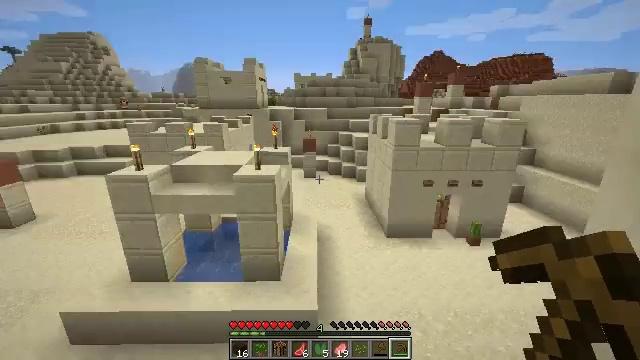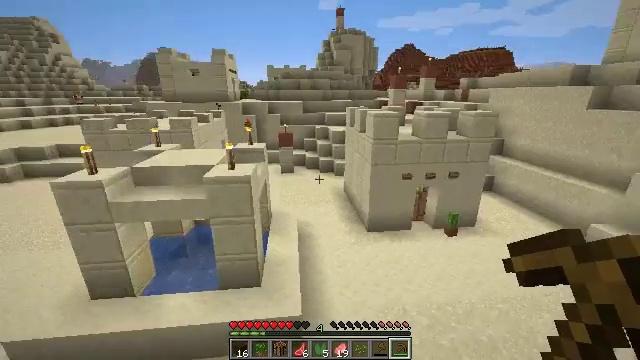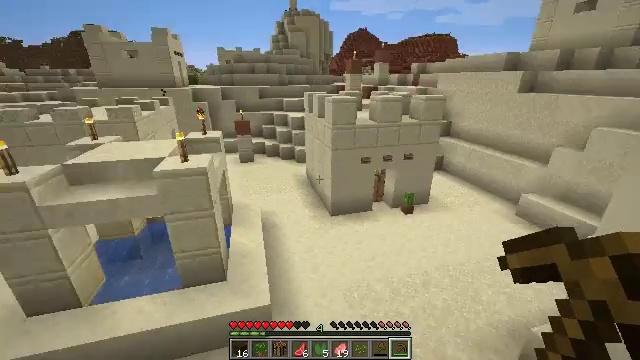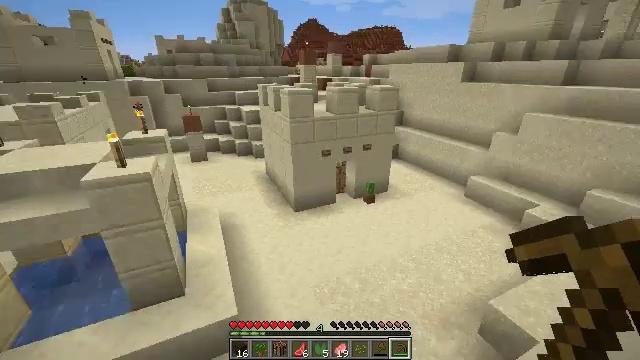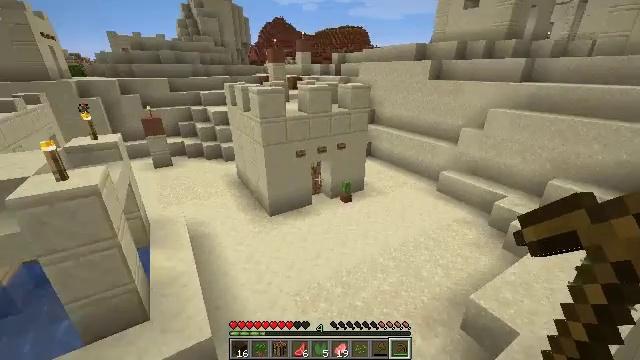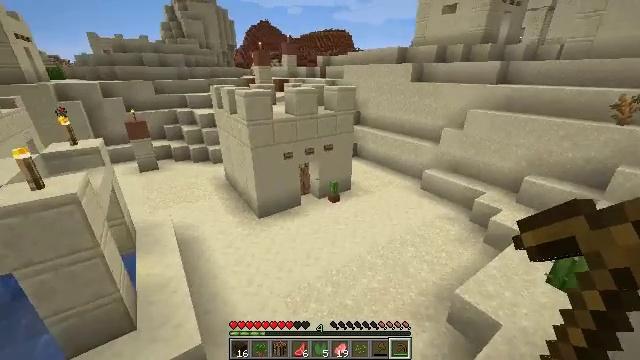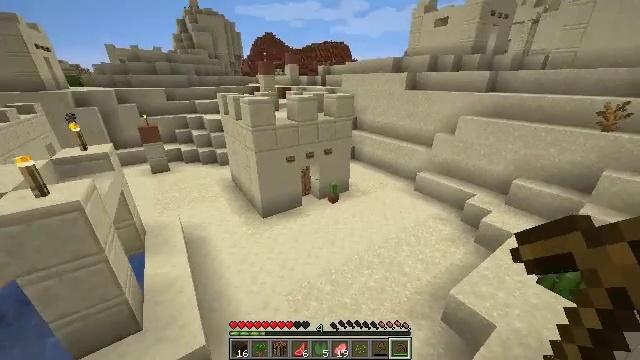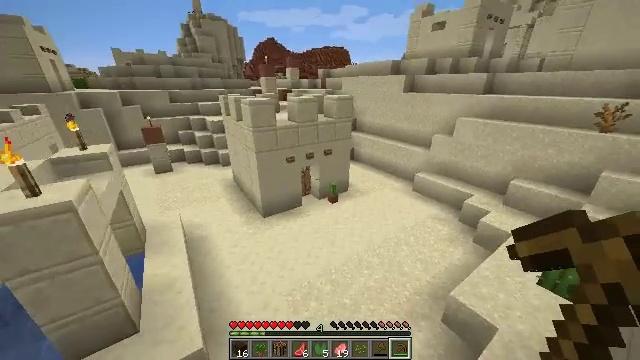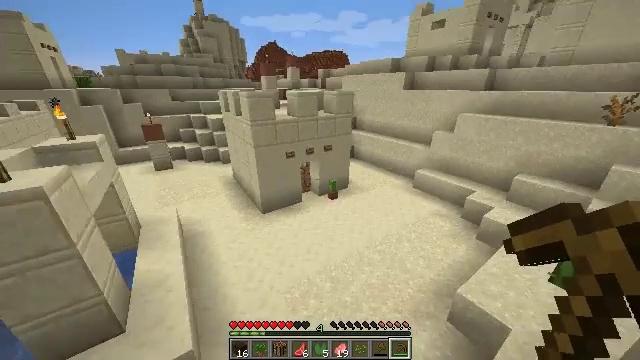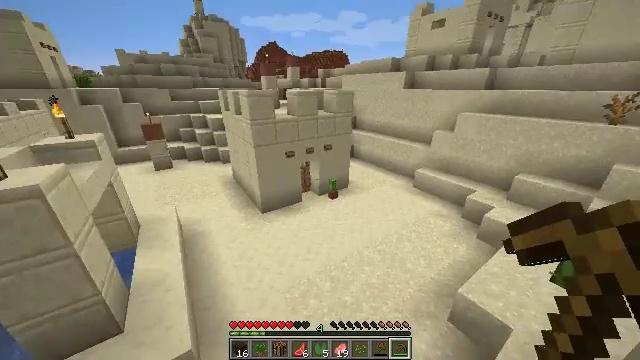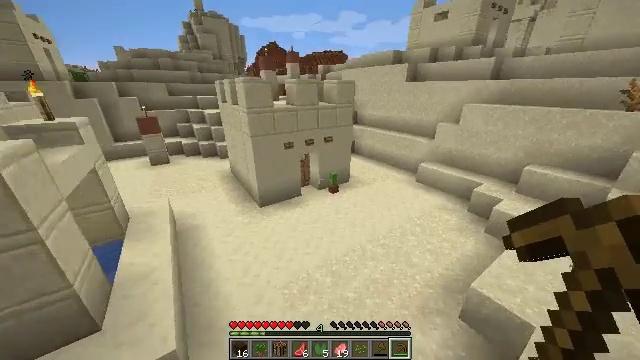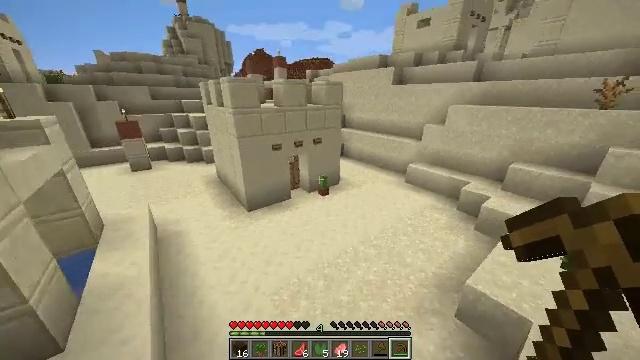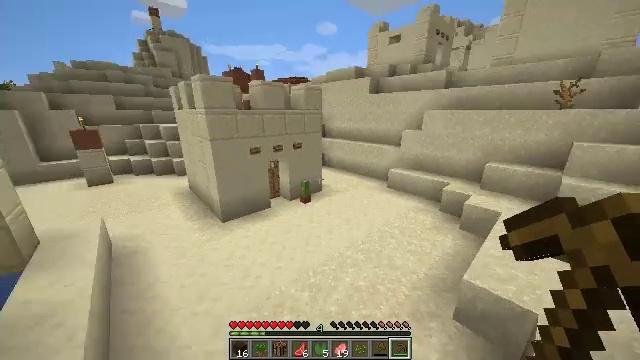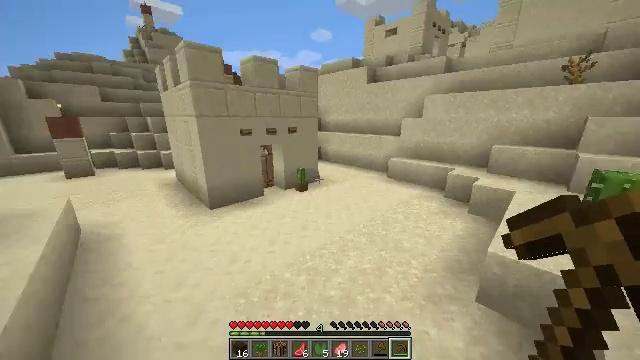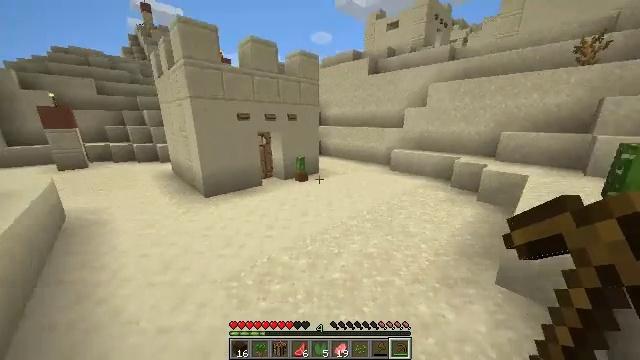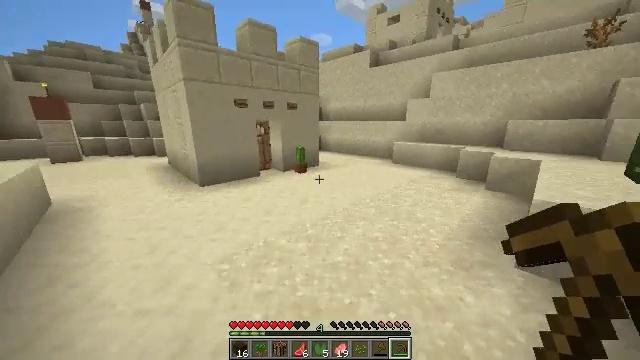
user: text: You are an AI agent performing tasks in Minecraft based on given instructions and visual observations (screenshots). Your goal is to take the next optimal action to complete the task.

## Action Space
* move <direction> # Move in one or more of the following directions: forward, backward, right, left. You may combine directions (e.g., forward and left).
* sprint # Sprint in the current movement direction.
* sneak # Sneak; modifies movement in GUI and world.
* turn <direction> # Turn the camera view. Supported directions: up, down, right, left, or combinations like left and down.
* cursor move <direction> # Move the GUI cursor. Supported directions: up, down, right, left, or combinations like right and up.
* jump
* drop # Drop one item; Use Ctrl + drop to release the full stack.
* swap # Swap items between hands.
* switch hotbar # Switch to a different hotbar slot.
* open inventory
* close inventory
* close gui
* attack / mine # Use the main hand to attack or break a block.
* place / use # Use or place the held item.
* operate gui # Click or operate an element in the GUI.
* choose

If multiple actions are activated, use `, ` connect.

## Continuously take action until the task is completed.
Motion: motion action
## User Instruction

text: Collect the potted cactus for your inventory.
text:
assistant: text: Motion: move forward, turn right and down
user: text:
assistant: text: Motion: move forward, turn right and down
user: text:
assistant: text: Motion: move forward, turn right and down
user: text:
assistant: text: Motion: move forward, sprint, turn right
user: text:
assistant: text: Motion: move forward, sprint, turn right
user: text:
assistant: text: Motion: move forward, sprint
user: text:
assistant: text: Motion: move forward, sprint
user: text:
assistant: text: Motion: move forward
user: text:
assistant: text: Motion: move forward
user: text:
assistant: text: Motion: move forward
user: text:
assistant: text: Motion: move forward, turn right and up
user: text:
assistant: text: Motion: move forward, turn right and up
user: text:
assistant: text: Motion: move forward, turn right and up
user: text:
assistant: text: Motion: move forward, jump
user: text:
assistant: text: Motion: move forward, jump
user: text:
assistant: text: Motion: move forward, jump
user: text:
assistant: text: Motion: move forward, jump
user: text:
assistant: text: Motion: move forward, jump
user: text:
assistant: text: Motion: move forward, turn left, jump
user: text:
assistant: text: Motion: move forward, turn left, jump
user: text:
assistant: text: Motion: move forward, turn left, jump
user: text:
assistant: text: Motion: move forward, turn left, jump
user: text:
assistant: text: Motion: move forward, jump
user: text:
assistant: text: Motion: move forward, jump
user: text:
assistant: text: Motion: move forward, jump
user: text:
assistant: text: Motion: move forward, jump
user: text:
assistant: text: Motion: move forward, jump
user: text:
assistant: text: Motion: move forward, jump
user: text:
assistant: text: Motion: move forward, jump
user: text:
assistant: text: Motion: move forward, turn right and up, jump